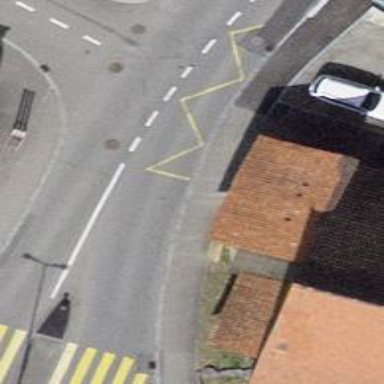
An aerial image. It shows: Bus stop with platform for public transport.